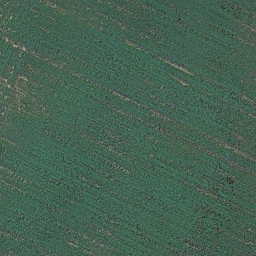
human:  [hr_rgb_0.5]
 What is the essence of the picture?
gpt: farmland